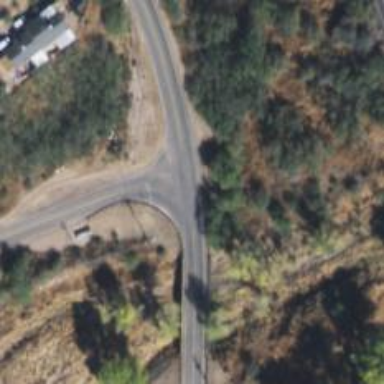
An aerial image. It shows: Tertiary road passing over bridge.